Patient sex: F
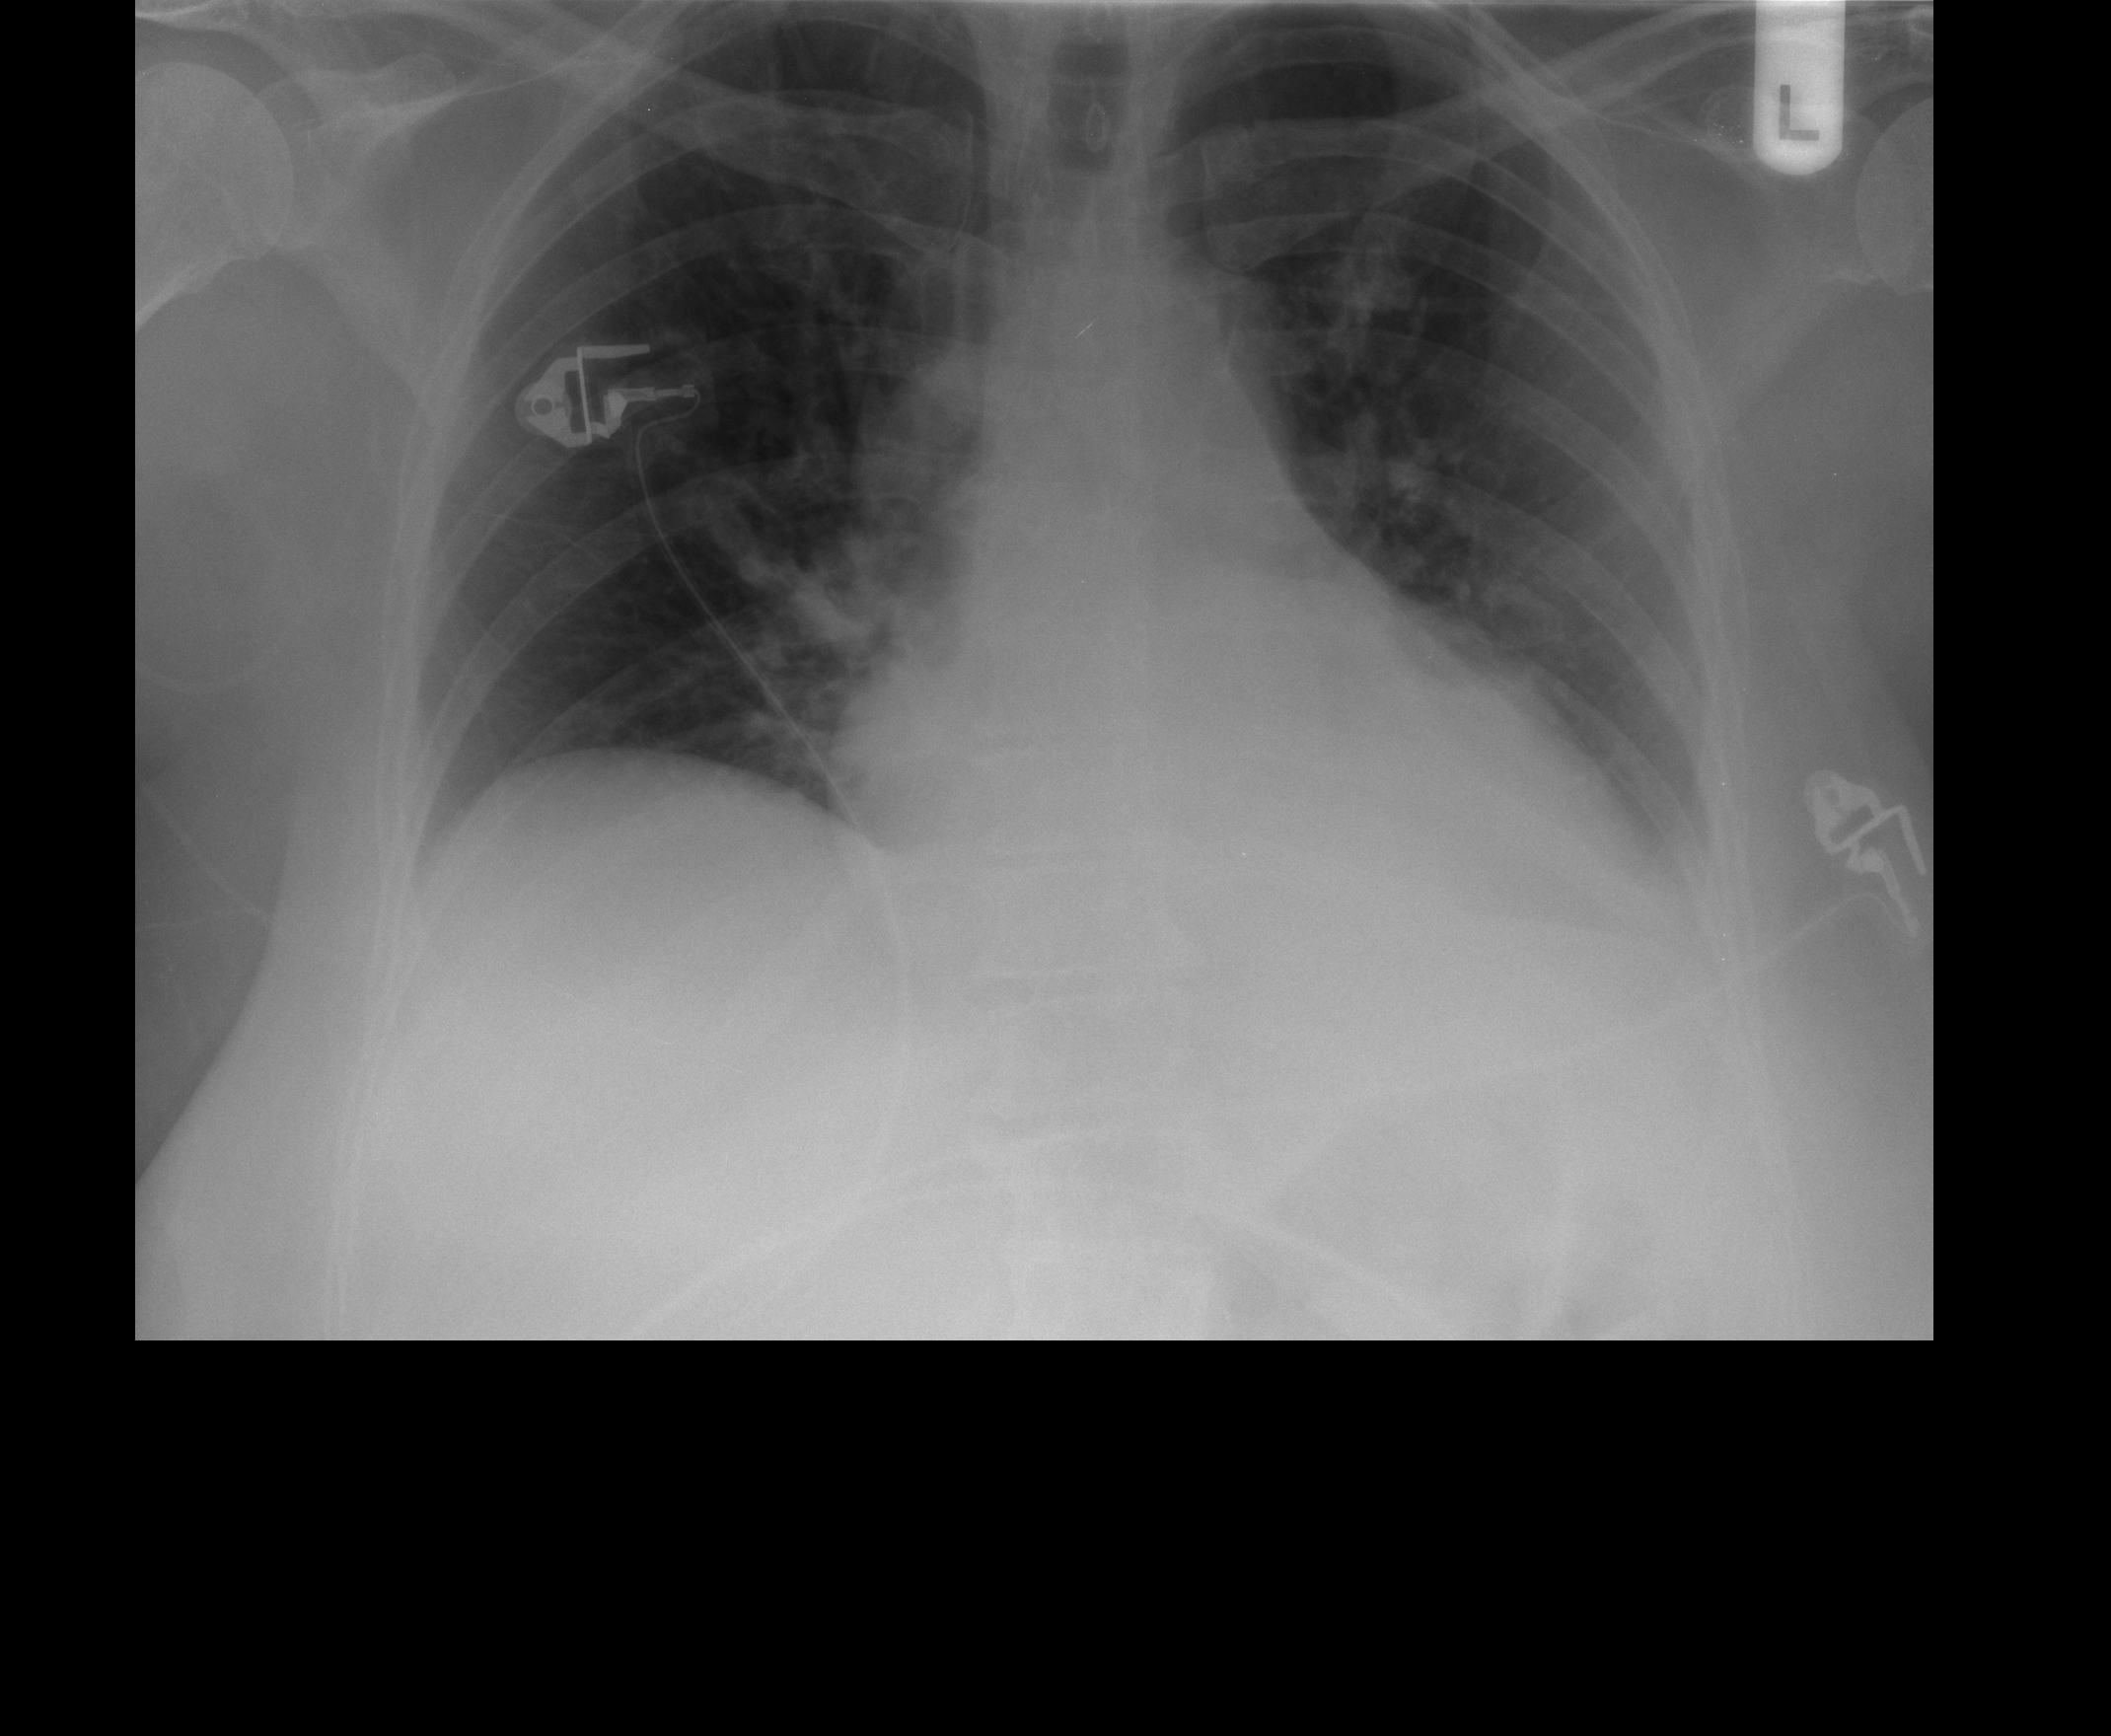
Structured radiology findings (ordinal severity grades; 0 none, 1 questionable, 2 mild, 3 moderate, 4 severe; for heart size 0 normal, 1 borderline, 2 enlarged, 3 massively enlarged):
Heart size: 2
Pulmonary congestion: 2
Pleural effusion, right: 0
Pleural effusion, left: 0
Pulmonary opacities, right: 0
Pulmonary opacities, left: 0
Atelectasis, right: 0
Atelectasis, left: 2